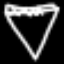
Label: diamond